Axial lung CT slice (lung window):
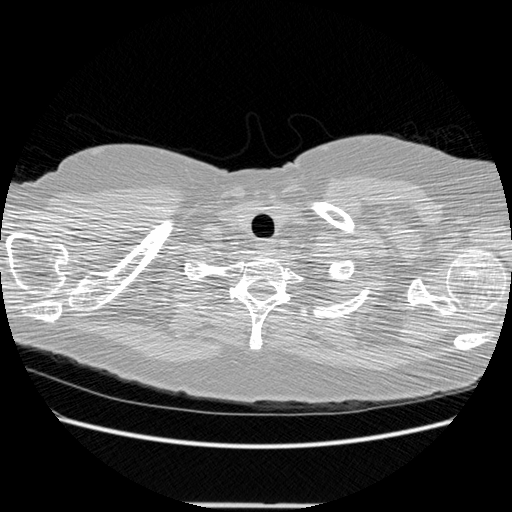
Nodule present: no